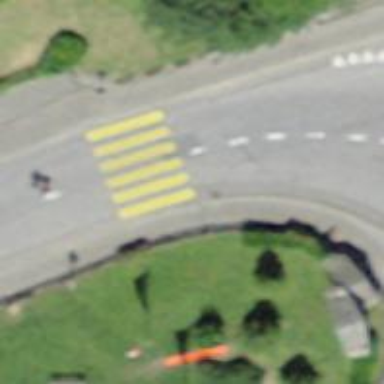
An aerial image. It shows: Marked crossing on the road.